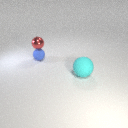
small blue rubber sphere to the left of large cyan rubber sphere